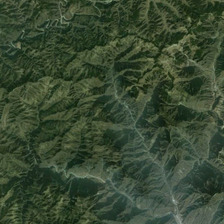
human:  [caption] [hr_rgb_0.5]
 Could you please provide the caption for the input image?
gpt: the mountain is yellow and green with roads winding on it .

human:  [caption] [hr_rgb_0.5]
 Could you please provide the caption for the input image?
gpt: the mountain is yellow and green with roads winding on it .

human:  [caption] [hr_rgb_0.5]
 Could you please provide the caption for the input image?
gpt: the mountain is yellow and green with roads winding on it .

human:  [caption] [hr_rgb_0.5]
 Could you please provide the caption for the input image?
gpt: long and narrow mountains stands alongside each other .

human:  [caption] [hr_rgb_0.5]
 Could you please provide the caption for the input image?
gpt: it is a piece of irregular green mountains .